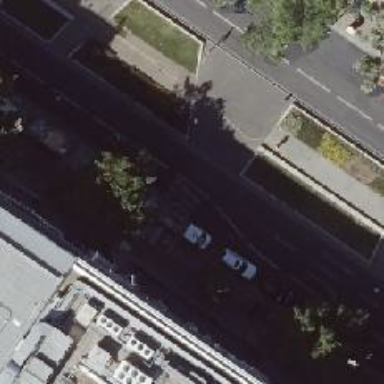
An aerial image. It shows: Unmarked crossing on the road.